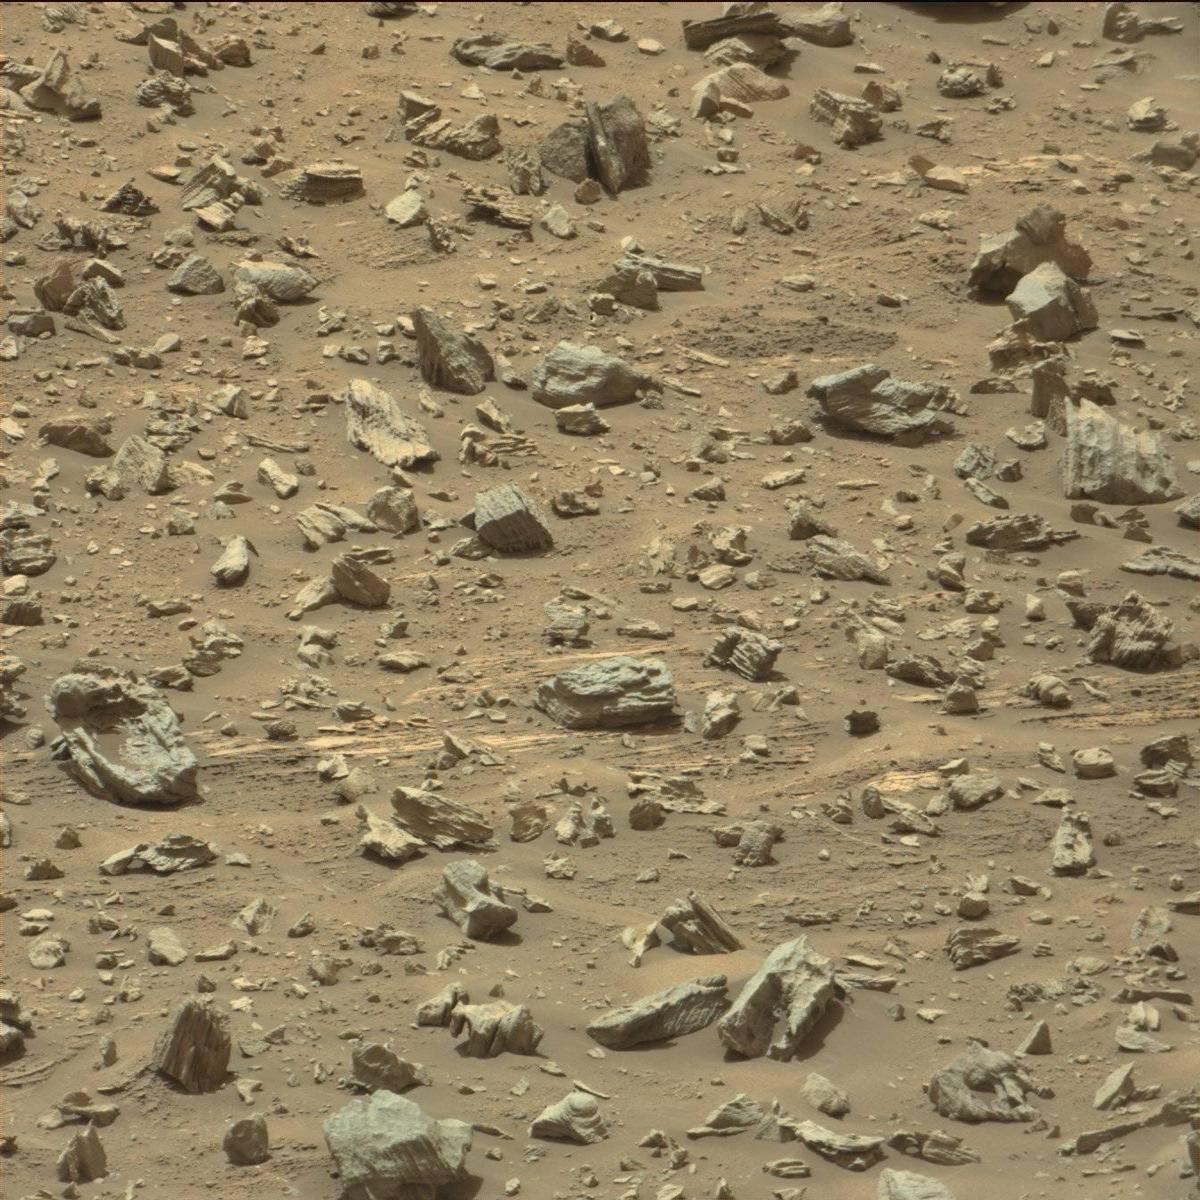
Terrain classes present: Bedrock, Rock, Sand / Soil